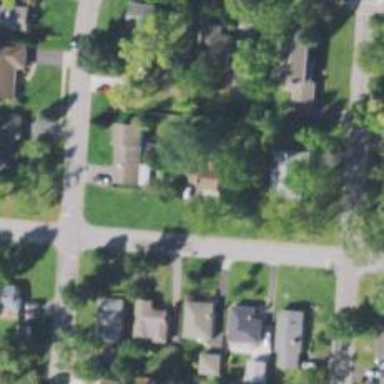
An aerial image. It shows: Residential driveway designated as service road.